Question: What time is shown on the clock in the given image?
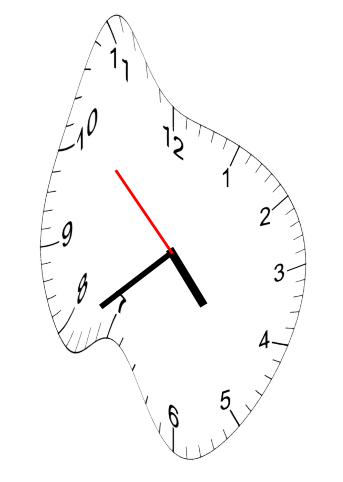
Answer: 04:38:52